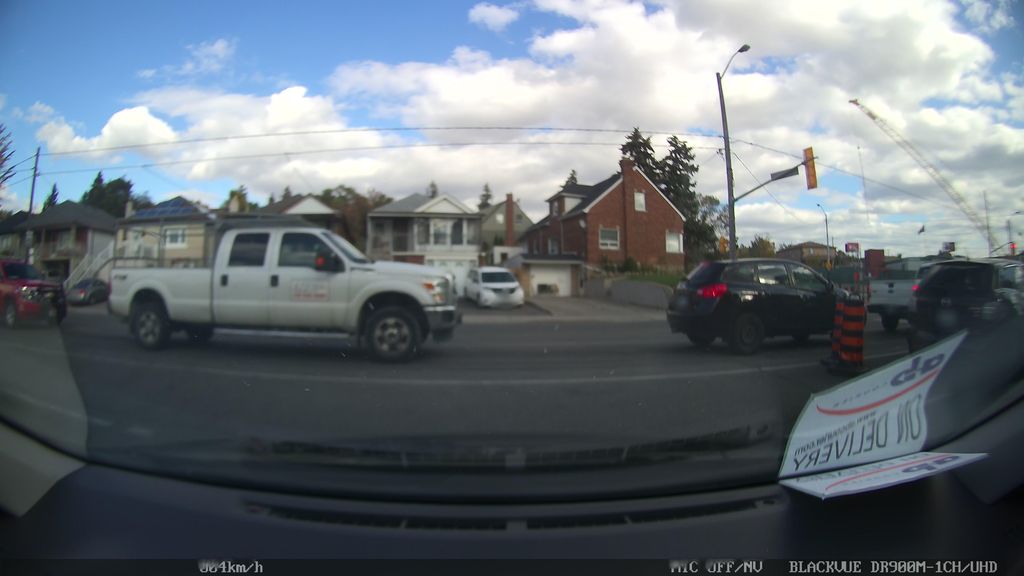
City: toronto